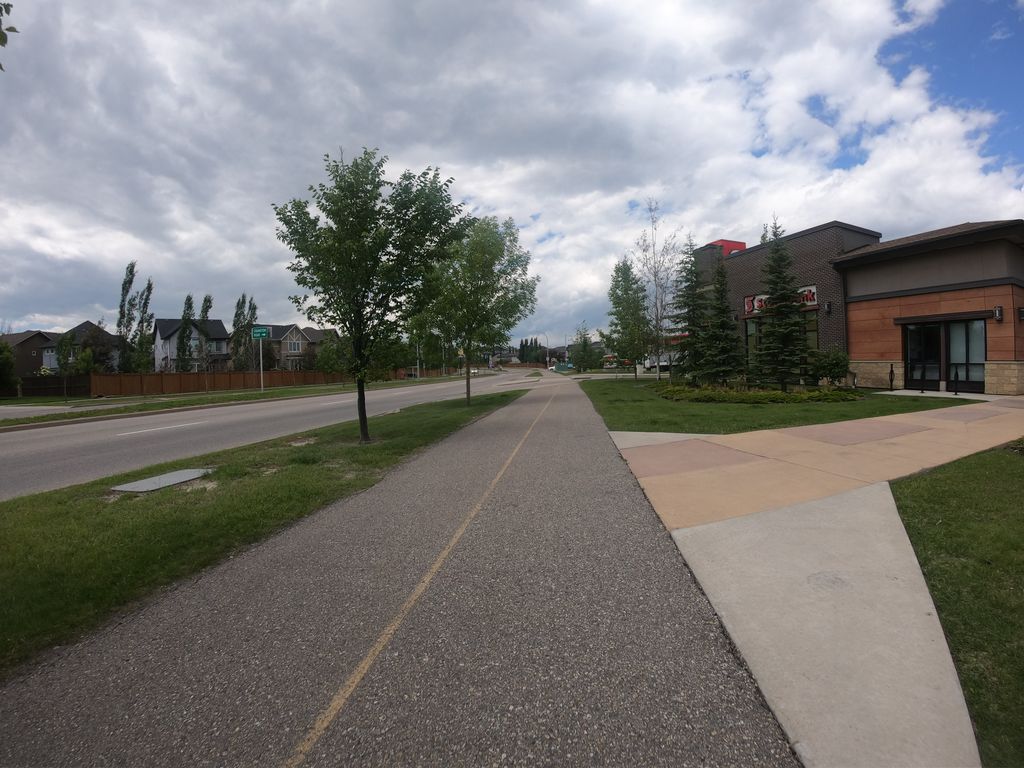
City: calgary